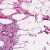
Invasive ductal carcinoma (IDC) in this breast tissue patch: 0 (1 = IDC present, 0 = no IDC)